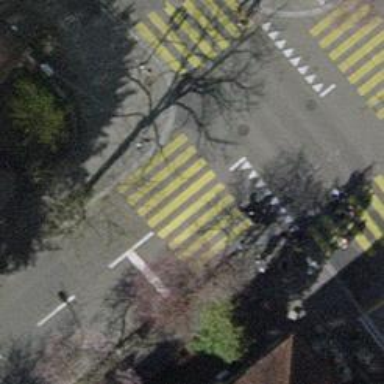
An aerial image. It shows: Kerb barrier.